Field crop: tomato
Growth stage: 1
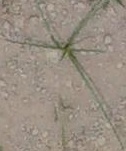
Species: cyperus